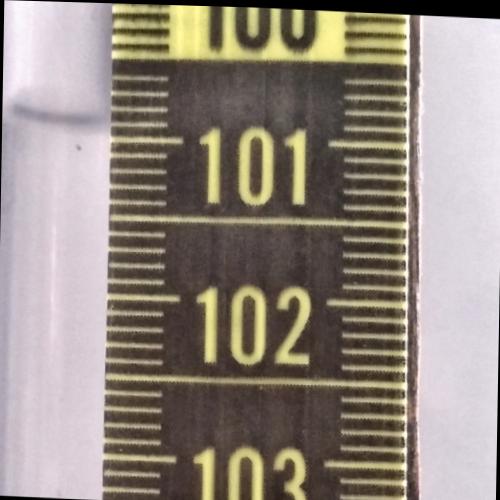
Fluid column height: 100.9 cm